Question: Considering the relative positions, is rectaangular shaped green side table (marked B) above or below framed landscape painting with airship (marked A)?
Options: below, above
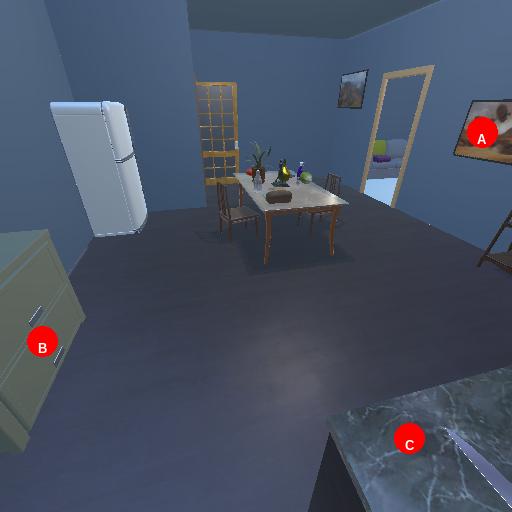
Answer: below